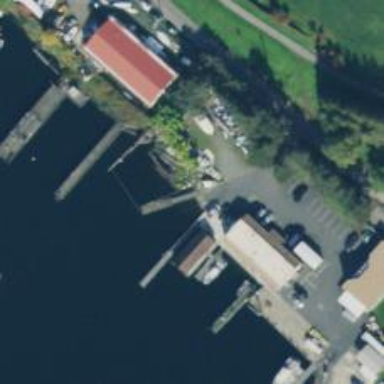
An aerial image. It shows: Man-made pier.